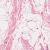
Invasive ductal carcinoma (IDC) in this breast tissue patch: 0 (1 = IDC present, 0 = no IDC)